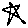
Label: star